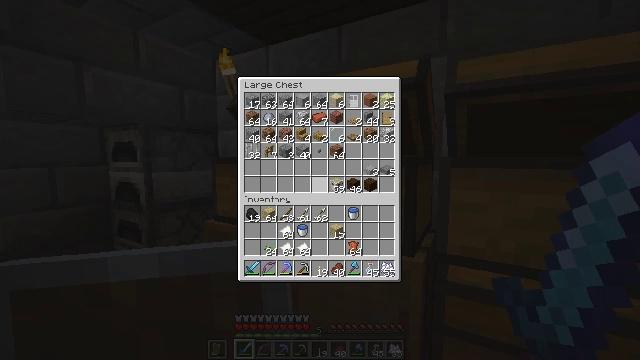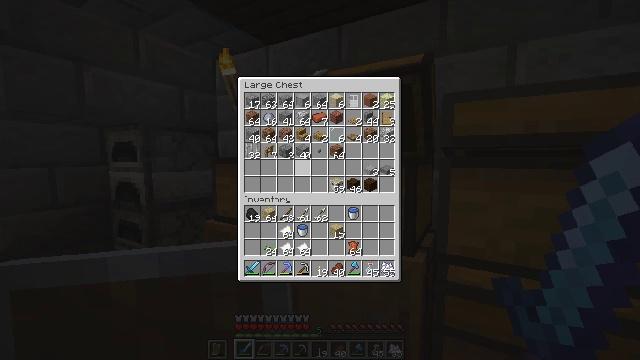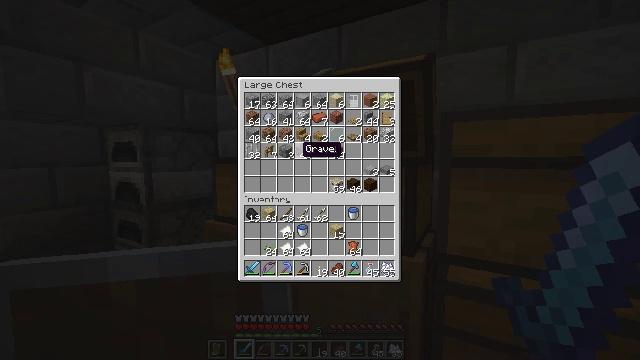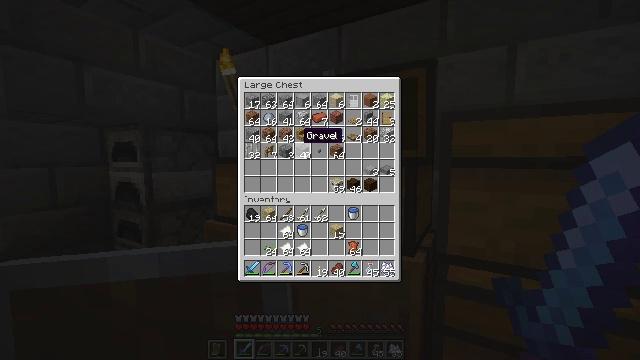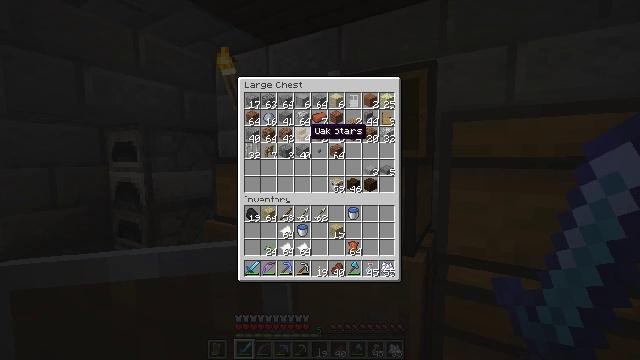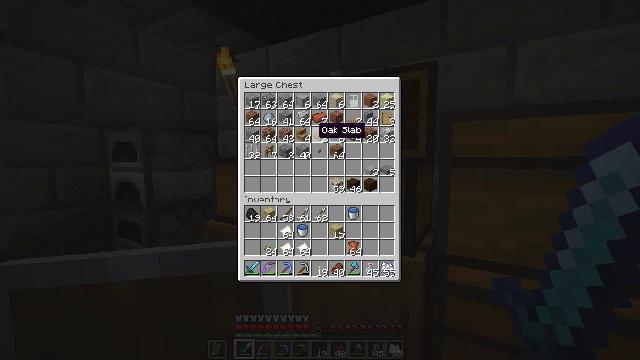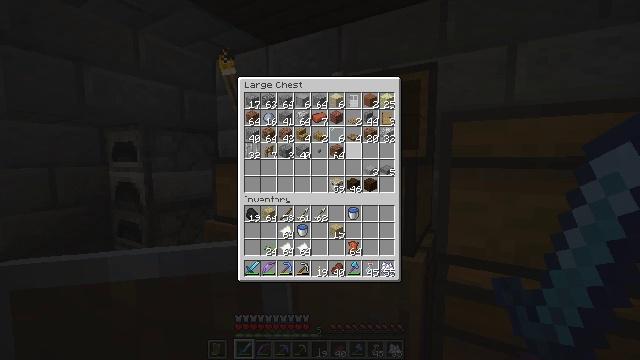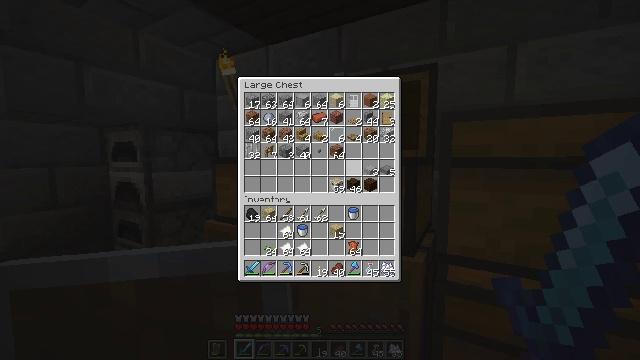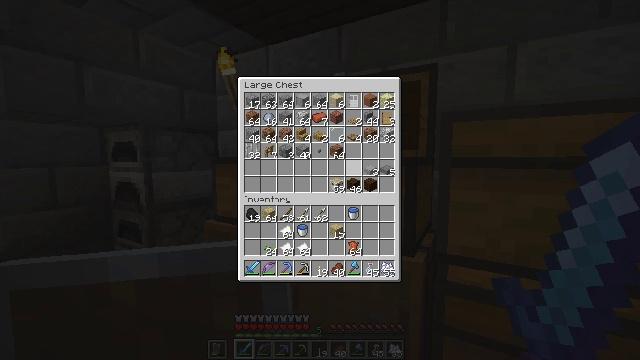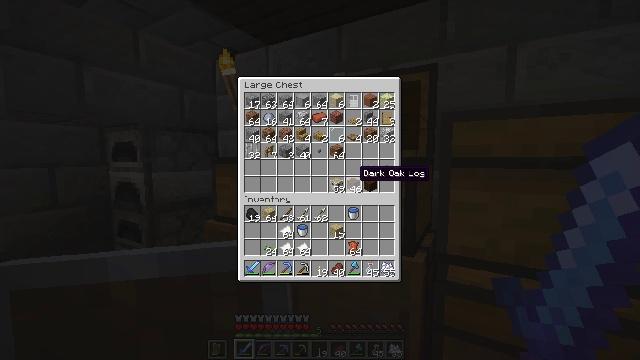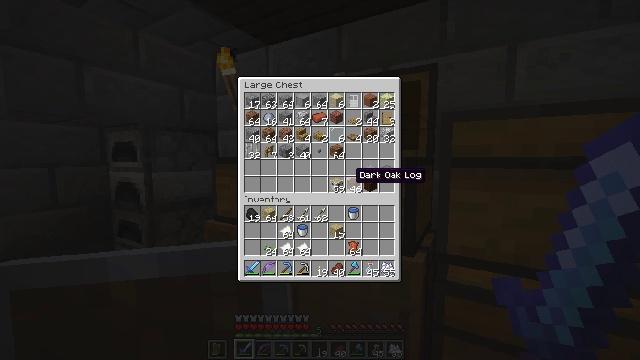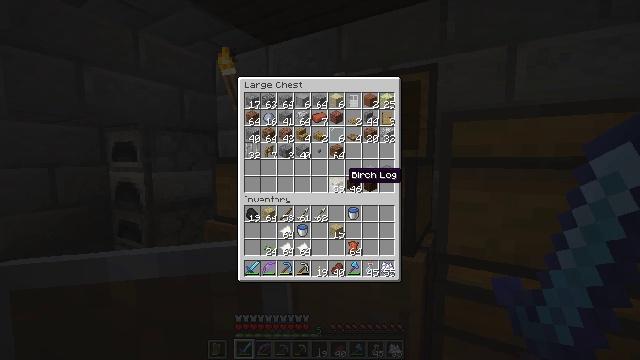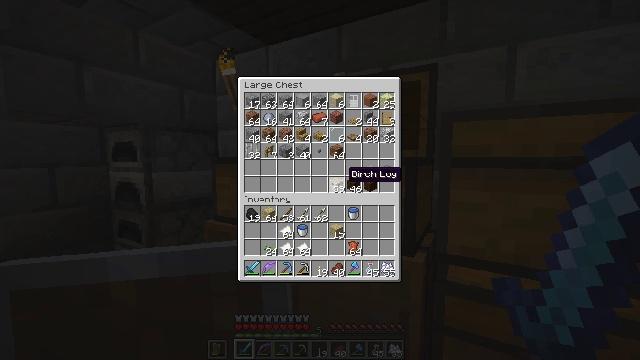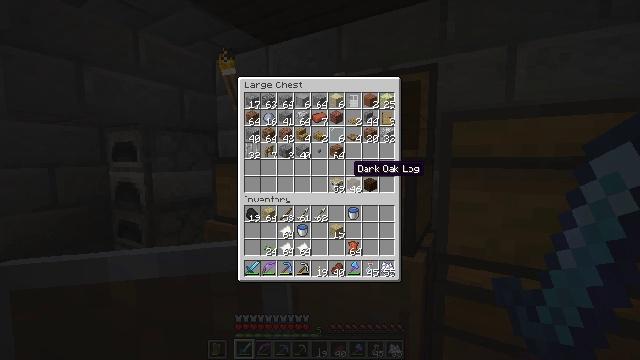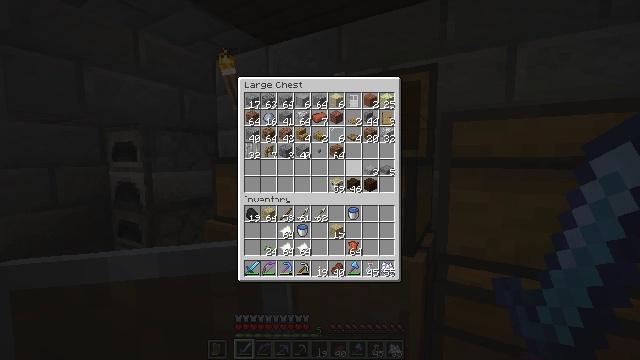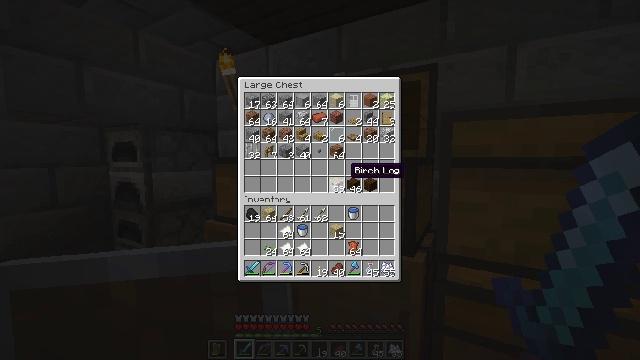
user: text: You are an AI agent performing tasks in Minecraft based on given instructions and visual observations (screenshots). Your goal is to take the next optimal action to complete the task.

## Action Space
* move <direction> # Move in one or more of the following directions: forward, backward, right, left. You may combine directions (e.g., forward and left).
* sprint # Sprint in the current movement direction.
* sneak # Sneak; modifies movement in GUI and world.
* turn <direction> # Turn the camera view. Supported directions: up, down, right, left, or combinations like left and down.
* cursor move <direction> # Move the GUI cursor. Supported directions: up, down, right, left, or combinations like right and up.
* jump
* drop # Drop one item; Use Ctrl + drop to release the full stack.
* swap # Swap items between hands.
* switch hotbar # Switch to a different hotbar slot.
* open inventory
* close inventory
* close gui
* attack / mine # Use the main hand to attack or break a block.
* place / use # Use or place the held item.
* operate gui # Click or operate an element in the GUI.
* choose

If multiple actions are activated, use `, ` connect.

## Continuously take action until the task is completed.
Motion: motion action
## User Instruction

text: Combine materials to craft a campfire.
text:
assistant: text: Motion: cursor move left and up
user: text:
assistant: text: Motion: cursor move left and up
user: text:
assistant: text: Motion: cursor move up
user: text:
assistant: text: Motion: cursor move right
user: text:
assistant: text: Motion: cursor move right
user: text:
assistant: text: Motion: cursor move right and down
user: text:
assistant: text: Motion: cursor move down
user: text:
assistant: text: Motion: cursor move down
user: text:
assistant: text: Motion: no_op
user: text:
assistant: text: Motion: no_op
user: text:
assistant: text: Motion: cursor move left
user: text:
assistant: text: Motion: no_op
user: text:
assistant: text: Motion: no_op
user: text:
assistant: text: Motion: no_op
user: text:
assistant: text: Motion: cursor move left
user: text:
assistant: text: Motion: no_op
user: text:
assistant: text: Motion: no_op
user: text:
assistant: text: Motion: operate gui
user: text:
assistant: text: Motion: operate gui
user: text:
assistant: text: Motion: no_op
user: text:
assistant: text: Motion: no_op
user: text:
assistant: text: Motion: cursor move right and down
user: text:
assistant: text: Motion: no_op
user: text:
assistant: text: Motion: no_op
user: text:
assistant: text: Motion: no_op
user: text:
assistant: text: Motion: no_op
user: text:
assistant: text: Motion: no_op
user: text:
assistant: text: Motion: no_op
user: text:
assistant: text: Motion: no_op
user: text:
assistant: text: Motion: no_op